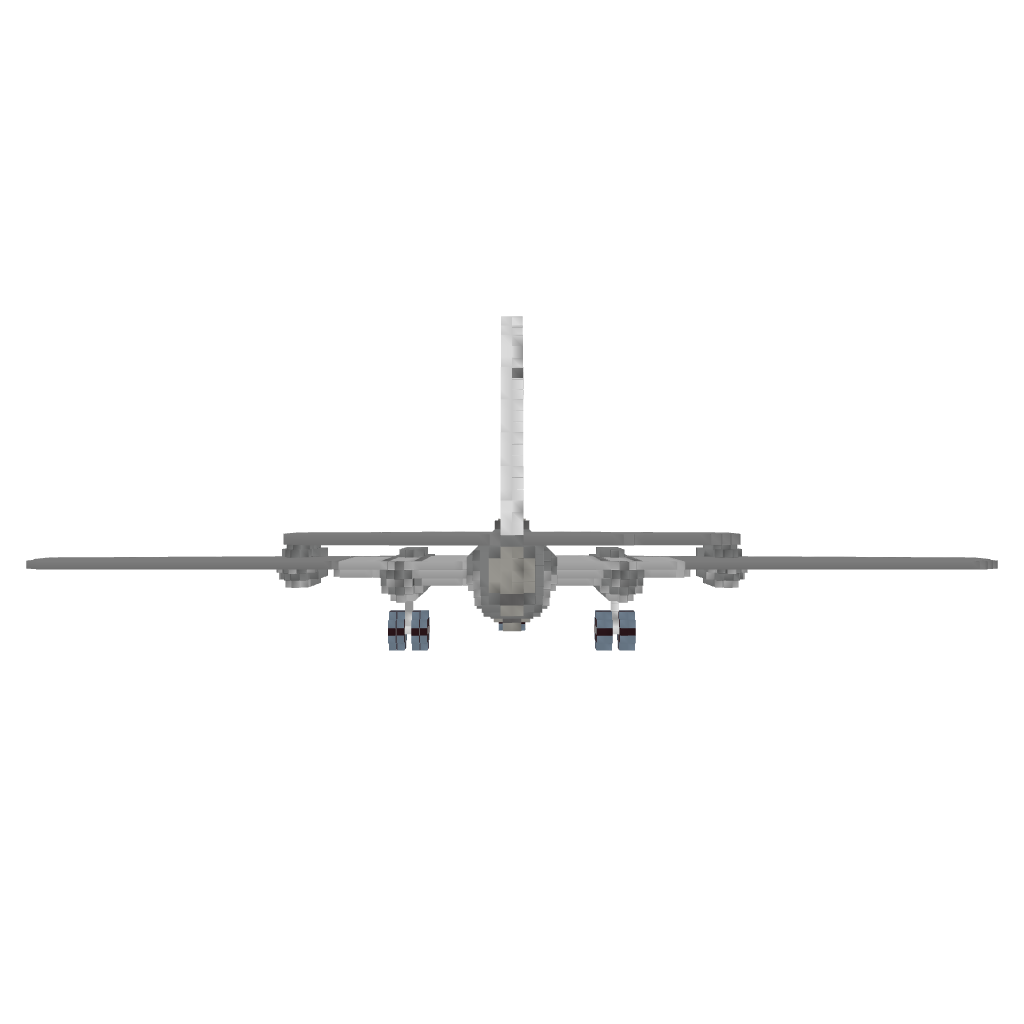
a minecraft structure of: Boeing B-29 SuperFortress